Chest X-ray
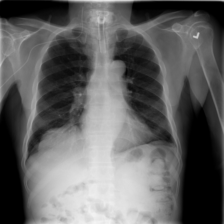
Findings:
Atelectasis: negative
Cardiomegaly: negative
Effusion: negative
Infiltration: negative
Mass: positive
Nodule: negative
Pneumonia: negative
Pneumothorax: negative
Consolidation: negative
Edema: negative
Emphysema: negative
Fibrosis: negative
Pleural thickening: negative
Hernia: negative